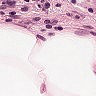
Metastatic tissue present: no